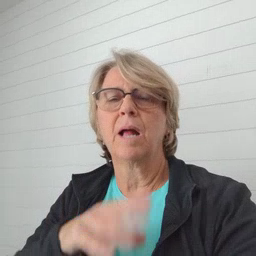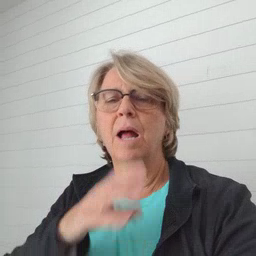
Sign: tongue